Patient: sex F, age 63
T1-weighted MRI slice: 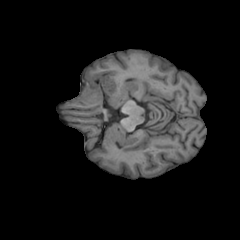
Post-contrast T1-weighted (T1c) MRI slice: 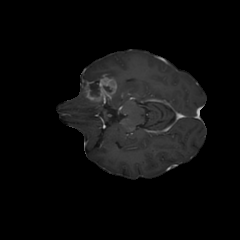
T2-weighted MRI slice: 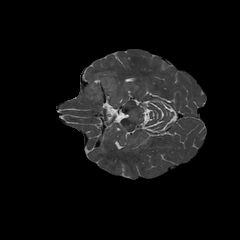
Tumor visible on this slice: yes
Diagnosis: Glioblastoma, IDH-wildtype
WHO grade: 4